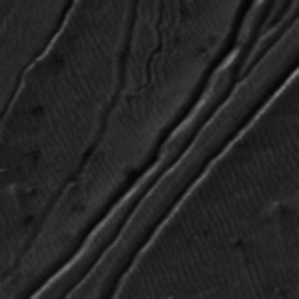
Label: frost